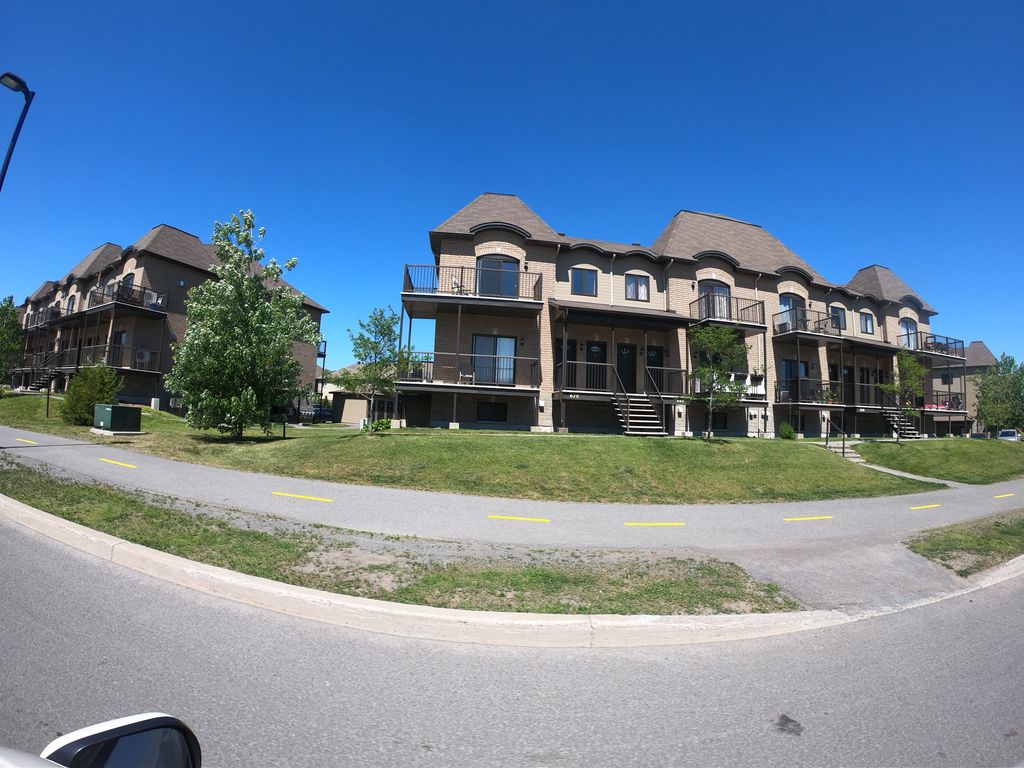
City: ottawa-gatineau